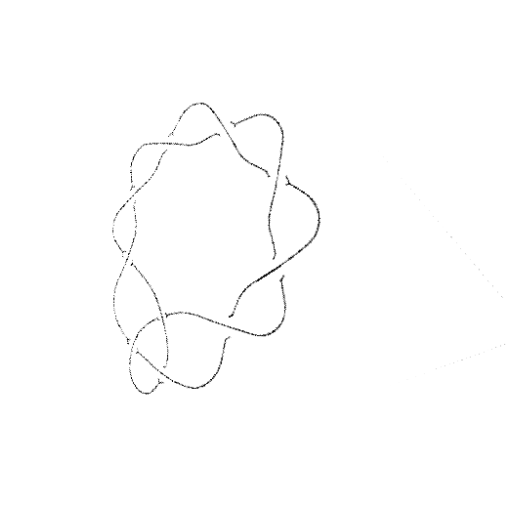
Crossing number: 10